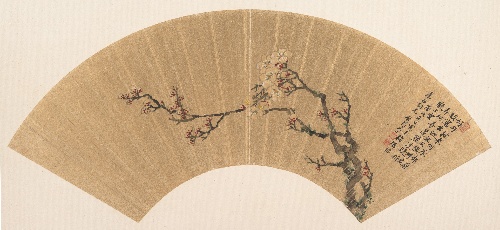
Title: 明/清   文止   疏影橫斜   扇|Plum Blossoms
Artist: Wen Zhi
Artist bio: Chinese, active mid-17th century
Date: dated 1670
Object type: Folding fan mounted as an album leaf
Classification: Paintings
Medium: Folding fan mounted as an album leaf; ink and color on gold paper
Culture: China
Period: Qing dynasty (1644–1911)
Dimensions: 6 1/2 x 19 3/4 in. (16.5 x 50.2 cm)
Department: Asian Art
Credit line: John Stewart Kennedy Fund, 1913
Accession year: 1913
Repository: Metropolitan Museum of Art, New York, NY
Tags: Flowers